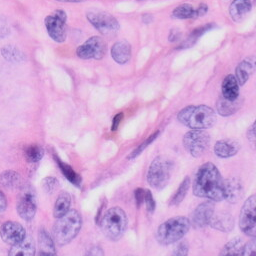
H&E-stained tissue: Skin